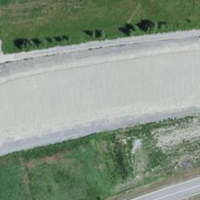
EUNIS habitat code: 23
Species observed at this site:
Lanius collurio